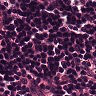
Metastatic tissue present: no